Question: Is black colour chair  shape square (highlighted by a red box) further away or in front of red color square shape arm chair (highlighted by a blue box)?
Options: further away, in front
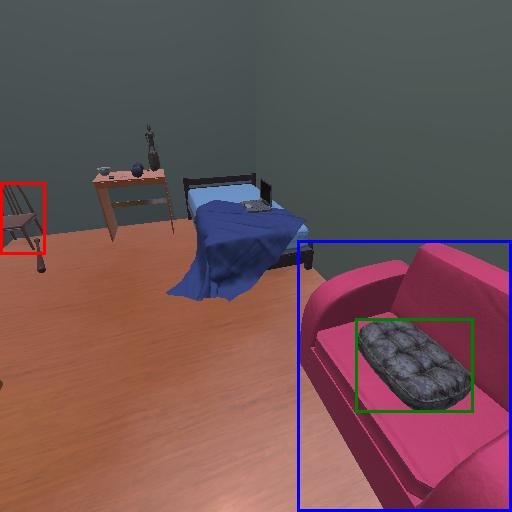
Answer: further away